Question: When I click a folder in my solution, I am expecting to see a 'Namespace Provider' option in the Properties window, which I want to set to false (to avoid some Resharper warning).
This option does not appear for any of the folders in my solution. It does appear for 2 of my colleagues, but not for me and one other colleague.
We are all using the same solution, on VS2013 (12.0.30110.00) with R# 8.2 (8.2.0.2160).
Could there be any R# setting that we may have turned on that disables this functionality?
---
.
---

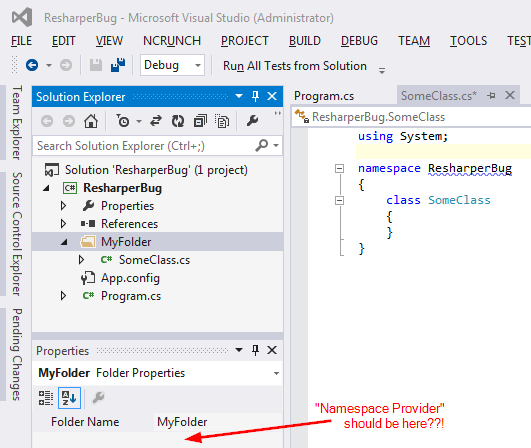
Answer: Do you have TeamCity plugin installed in your Visual Studio? TeamCity plugin is a known root of all evil for such case <URL>. And it will be fixed in new version of TeamCity plugin. As a possible solution for now - uninstall TeamCity plugin.